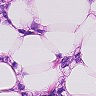
Metastatic tissue present: yes